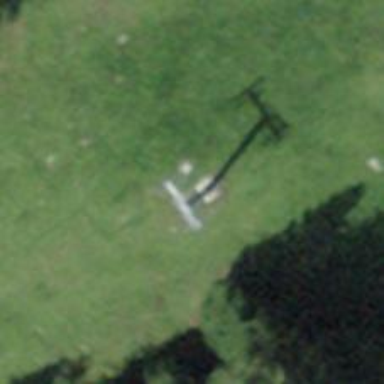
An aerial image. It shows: Pylon used for aerialway.